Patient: sex M, age 76
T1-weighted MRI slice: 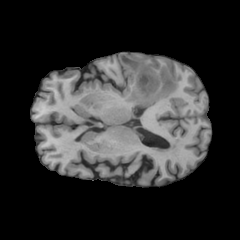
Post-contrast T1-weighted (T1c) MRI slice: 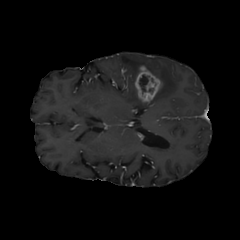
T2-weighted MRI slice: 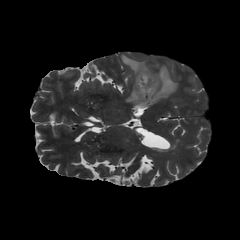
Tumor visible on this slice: yes
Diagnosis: Glioblastoma, IDH-wildtype
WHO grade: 4